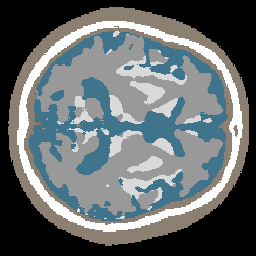
Label: no_lesion